Field crop: tomato
Growth stage: 1
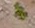
Species: portulaca